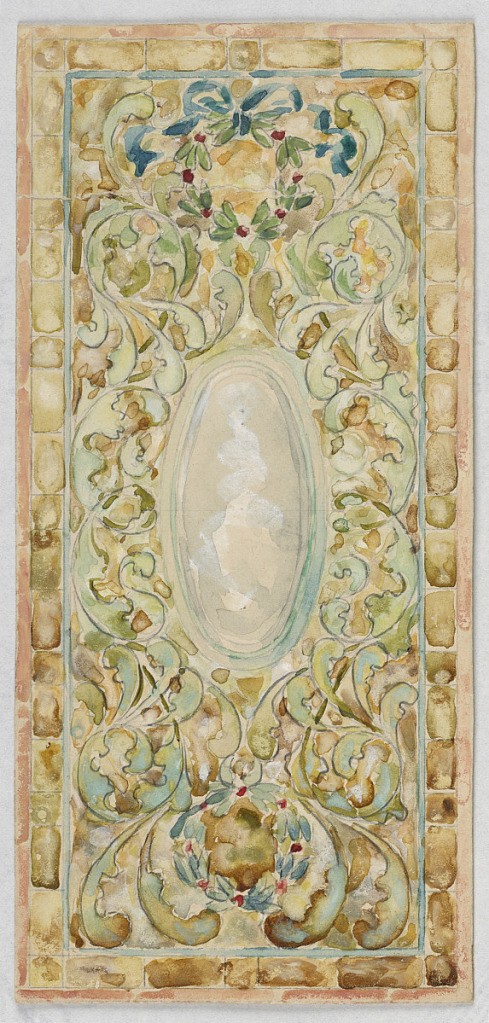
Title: Design for stained glass
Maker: Alice Cordelia Morse, American, 1863–1961
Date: late 19th century
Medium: Brush and gouache on paper mounted tan illustration board
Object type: Drawing
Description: Design in green and yellow vines, C-scrolls, with central oval medallion in gray and blue.